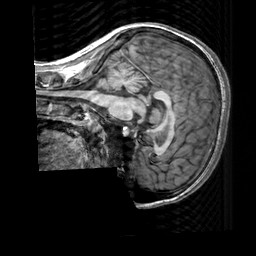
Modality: T1w
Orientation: sagittal
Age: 20
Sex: female
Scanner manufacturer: siemens
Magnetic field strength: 3 T
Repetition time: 2.3 s
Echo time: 0.00303 s